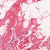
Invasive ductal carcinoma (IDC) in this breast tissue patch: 0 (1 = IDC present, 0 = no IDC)